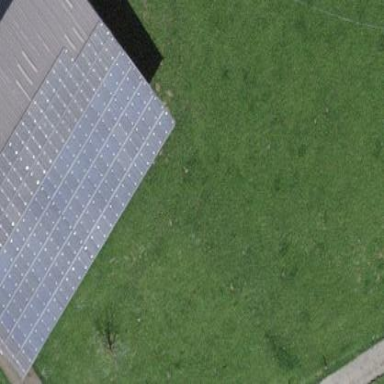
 consisting of solar photovoltaic panels."